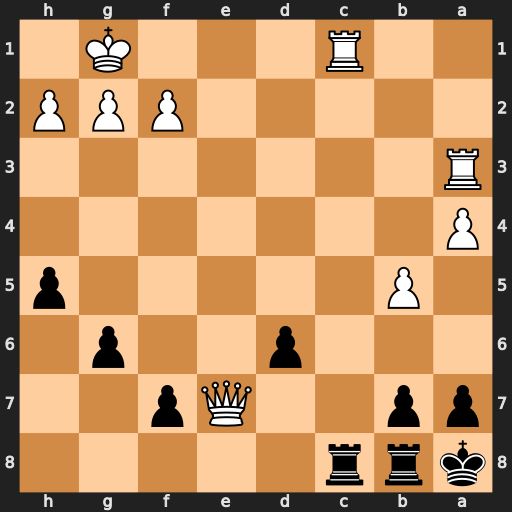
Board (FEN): krr5/pp2Qp2/3p2p1/1P5p/P7/R7/5PPP/2R3K1
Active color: b
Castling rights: -
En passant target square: -
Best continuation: Rxc1+ Qe1 Rxe1#